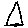
Label: triangle